Question: Count the number of objects in the diagram.
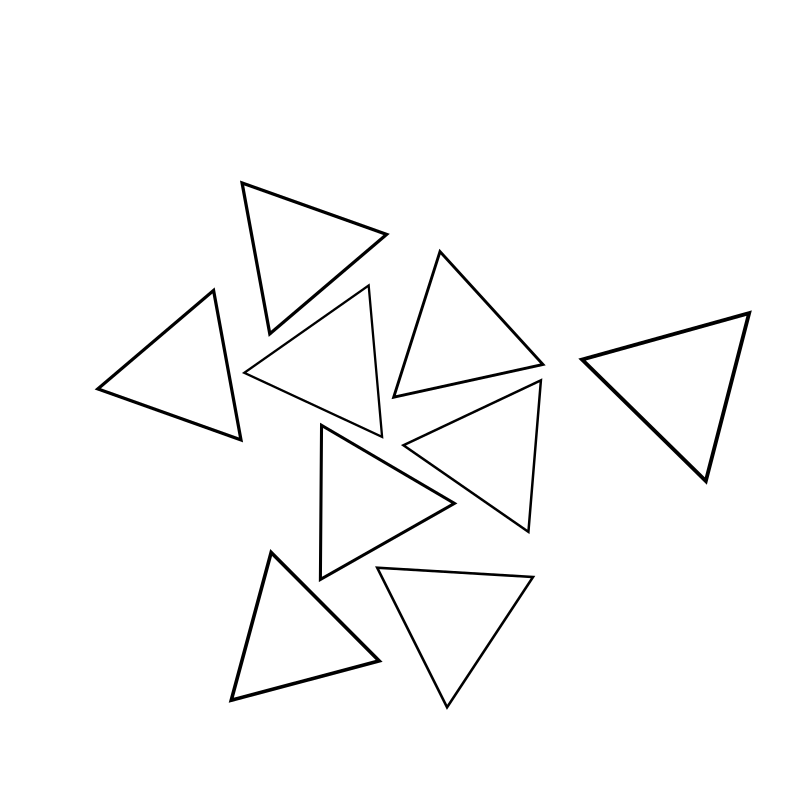
Answer: 9